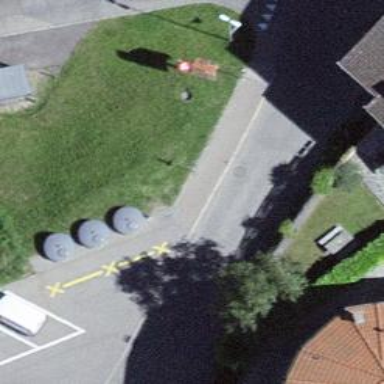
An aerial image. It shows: Charging station.